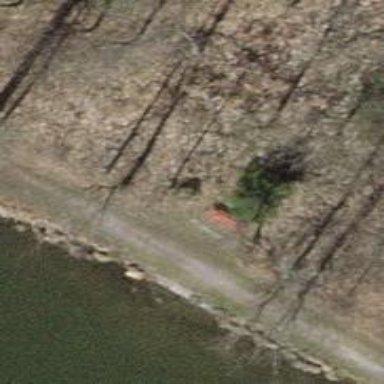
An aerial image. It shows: Red bench.